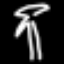
Label: palm tree